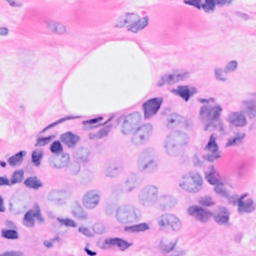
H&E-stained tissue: Breast